一年级 · 算术
顺序写数。 (4 分)

(2) (7 分)

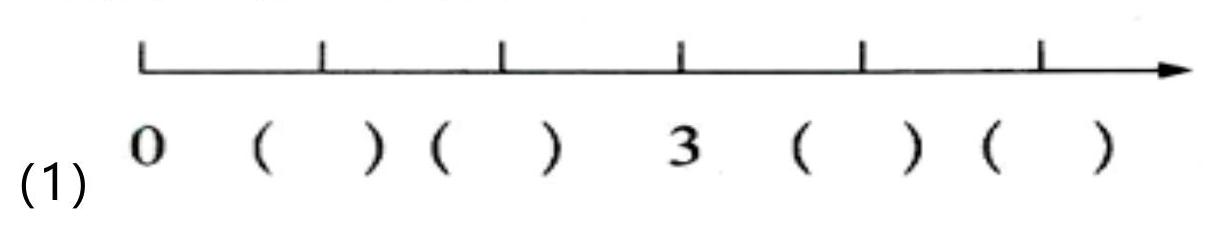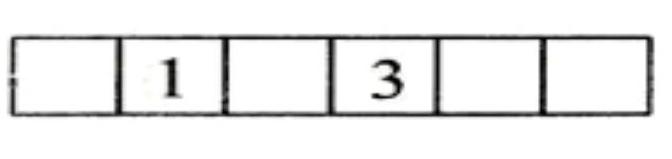
答案: 解(1) $0 \quad(1)(2) \quad 3 \quad(4)(5)$

(2) \begin{tabular}{|l|l|l|l|l|l|}
\hline 0 \& 1 \& 2 \& 3 \& 4 \& 5 <br>
\hline

$\quad$

\hline 5 \& 4 \& 3 \& 2 \& 1 \& 0 <br>
\hline
\end{tabular}